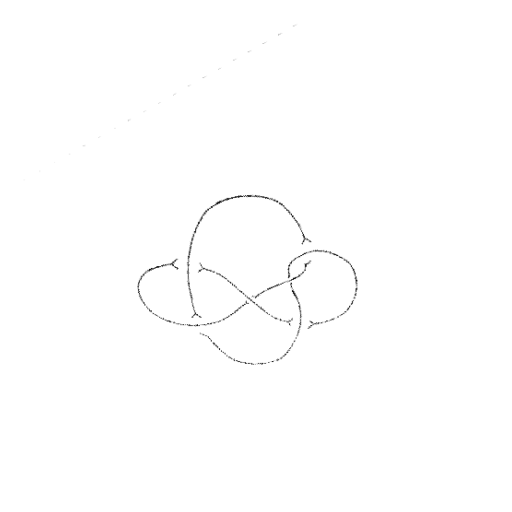
Crossing number: 6